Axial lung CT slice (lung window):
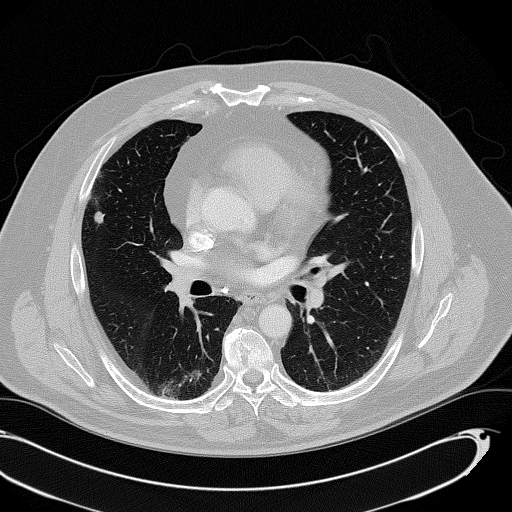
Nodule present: yes
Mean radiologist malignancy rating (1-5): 3